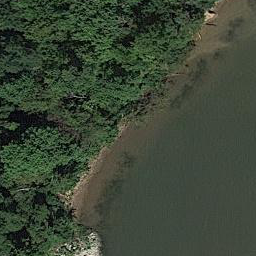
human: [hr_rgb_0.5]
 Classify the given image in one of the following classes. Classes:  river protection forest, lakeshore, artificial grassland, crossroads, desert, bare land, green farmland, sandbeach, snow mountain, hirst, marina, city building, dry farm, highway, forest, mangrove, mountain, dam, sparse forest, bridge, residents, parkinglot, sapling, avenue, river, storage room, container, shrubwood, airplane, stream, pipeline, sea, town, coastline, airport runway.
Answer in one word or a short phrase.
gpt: river protection forest